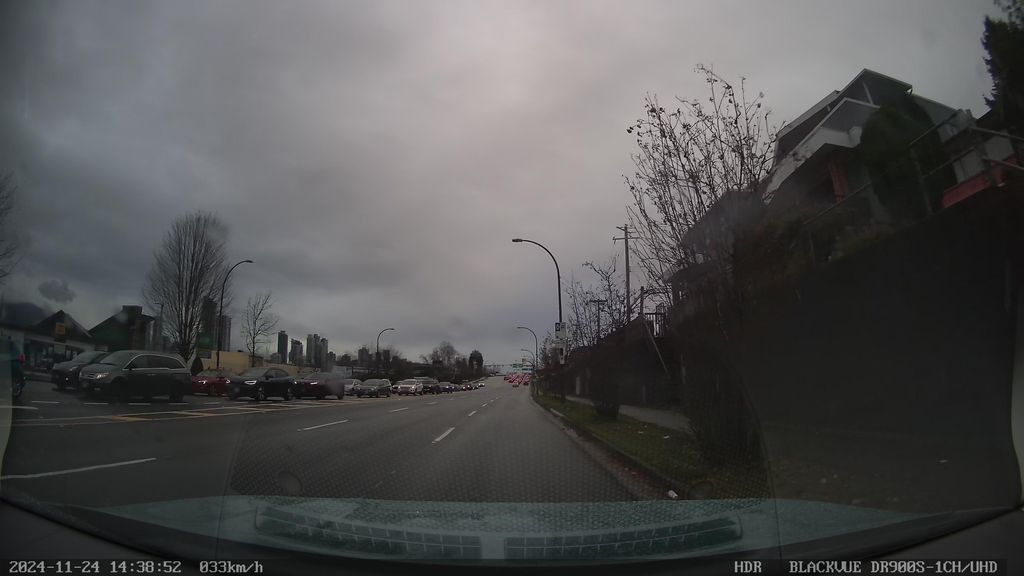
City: vancouver